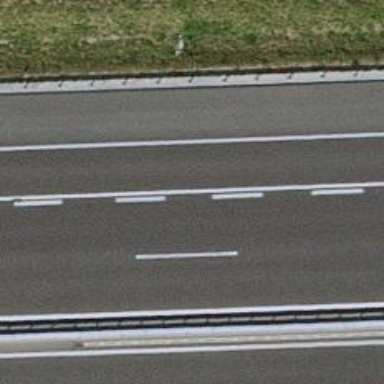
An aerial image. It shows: Motorway junction.